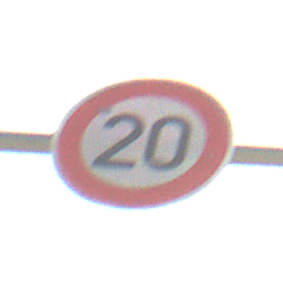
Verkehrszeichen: Geschwindigkeit20
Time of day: MorningAfternoon
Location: Outdoor (Suburban)
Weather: Clear
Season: NotSpecified
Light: Natural